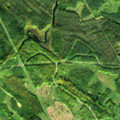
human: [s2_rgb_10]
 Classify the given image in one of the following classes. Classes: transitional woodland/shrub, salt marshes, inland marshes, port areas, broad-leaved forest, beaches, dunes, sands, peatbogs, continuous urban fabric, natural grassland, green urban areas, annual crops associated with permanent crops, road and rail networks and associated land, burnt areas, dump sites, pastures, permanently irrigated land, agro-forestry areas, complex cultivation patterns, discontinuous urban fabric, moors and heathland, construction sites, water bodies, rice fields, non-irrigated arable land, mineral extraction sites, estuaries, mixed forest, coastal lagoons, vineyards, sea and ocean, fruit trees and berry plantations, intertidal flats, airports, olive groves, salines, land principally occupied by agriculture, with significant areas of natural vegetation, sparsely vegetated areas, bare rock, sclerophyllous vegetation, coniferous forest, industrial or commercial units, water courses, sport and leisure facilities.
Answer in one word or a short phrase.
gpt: coniferous forest, mixed forest, transitional woodland/shrub